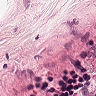
Metastatic tissue present: no